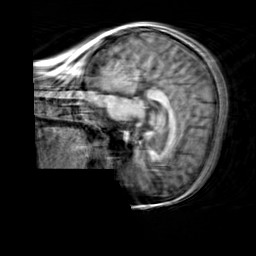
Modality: T1w
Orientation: sagittal
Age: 20
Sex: female
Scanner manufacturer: siemens
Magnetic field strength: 3 T
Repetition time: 2.3 s
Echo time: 0.00303 s